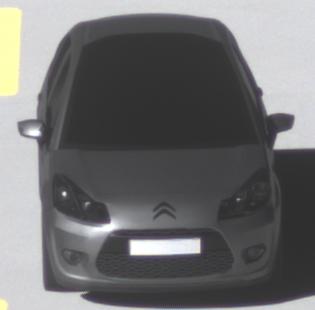
Make: Citroen
Model: C3 1.1
Detailed model: C3 (II)
Model produced from: 2010/01
Model produced until: 2012/03
Doors: 5
Color: gray
Road condition: dry road
Daytime: morning or afternoon
Contrast: high contrast